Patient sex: M
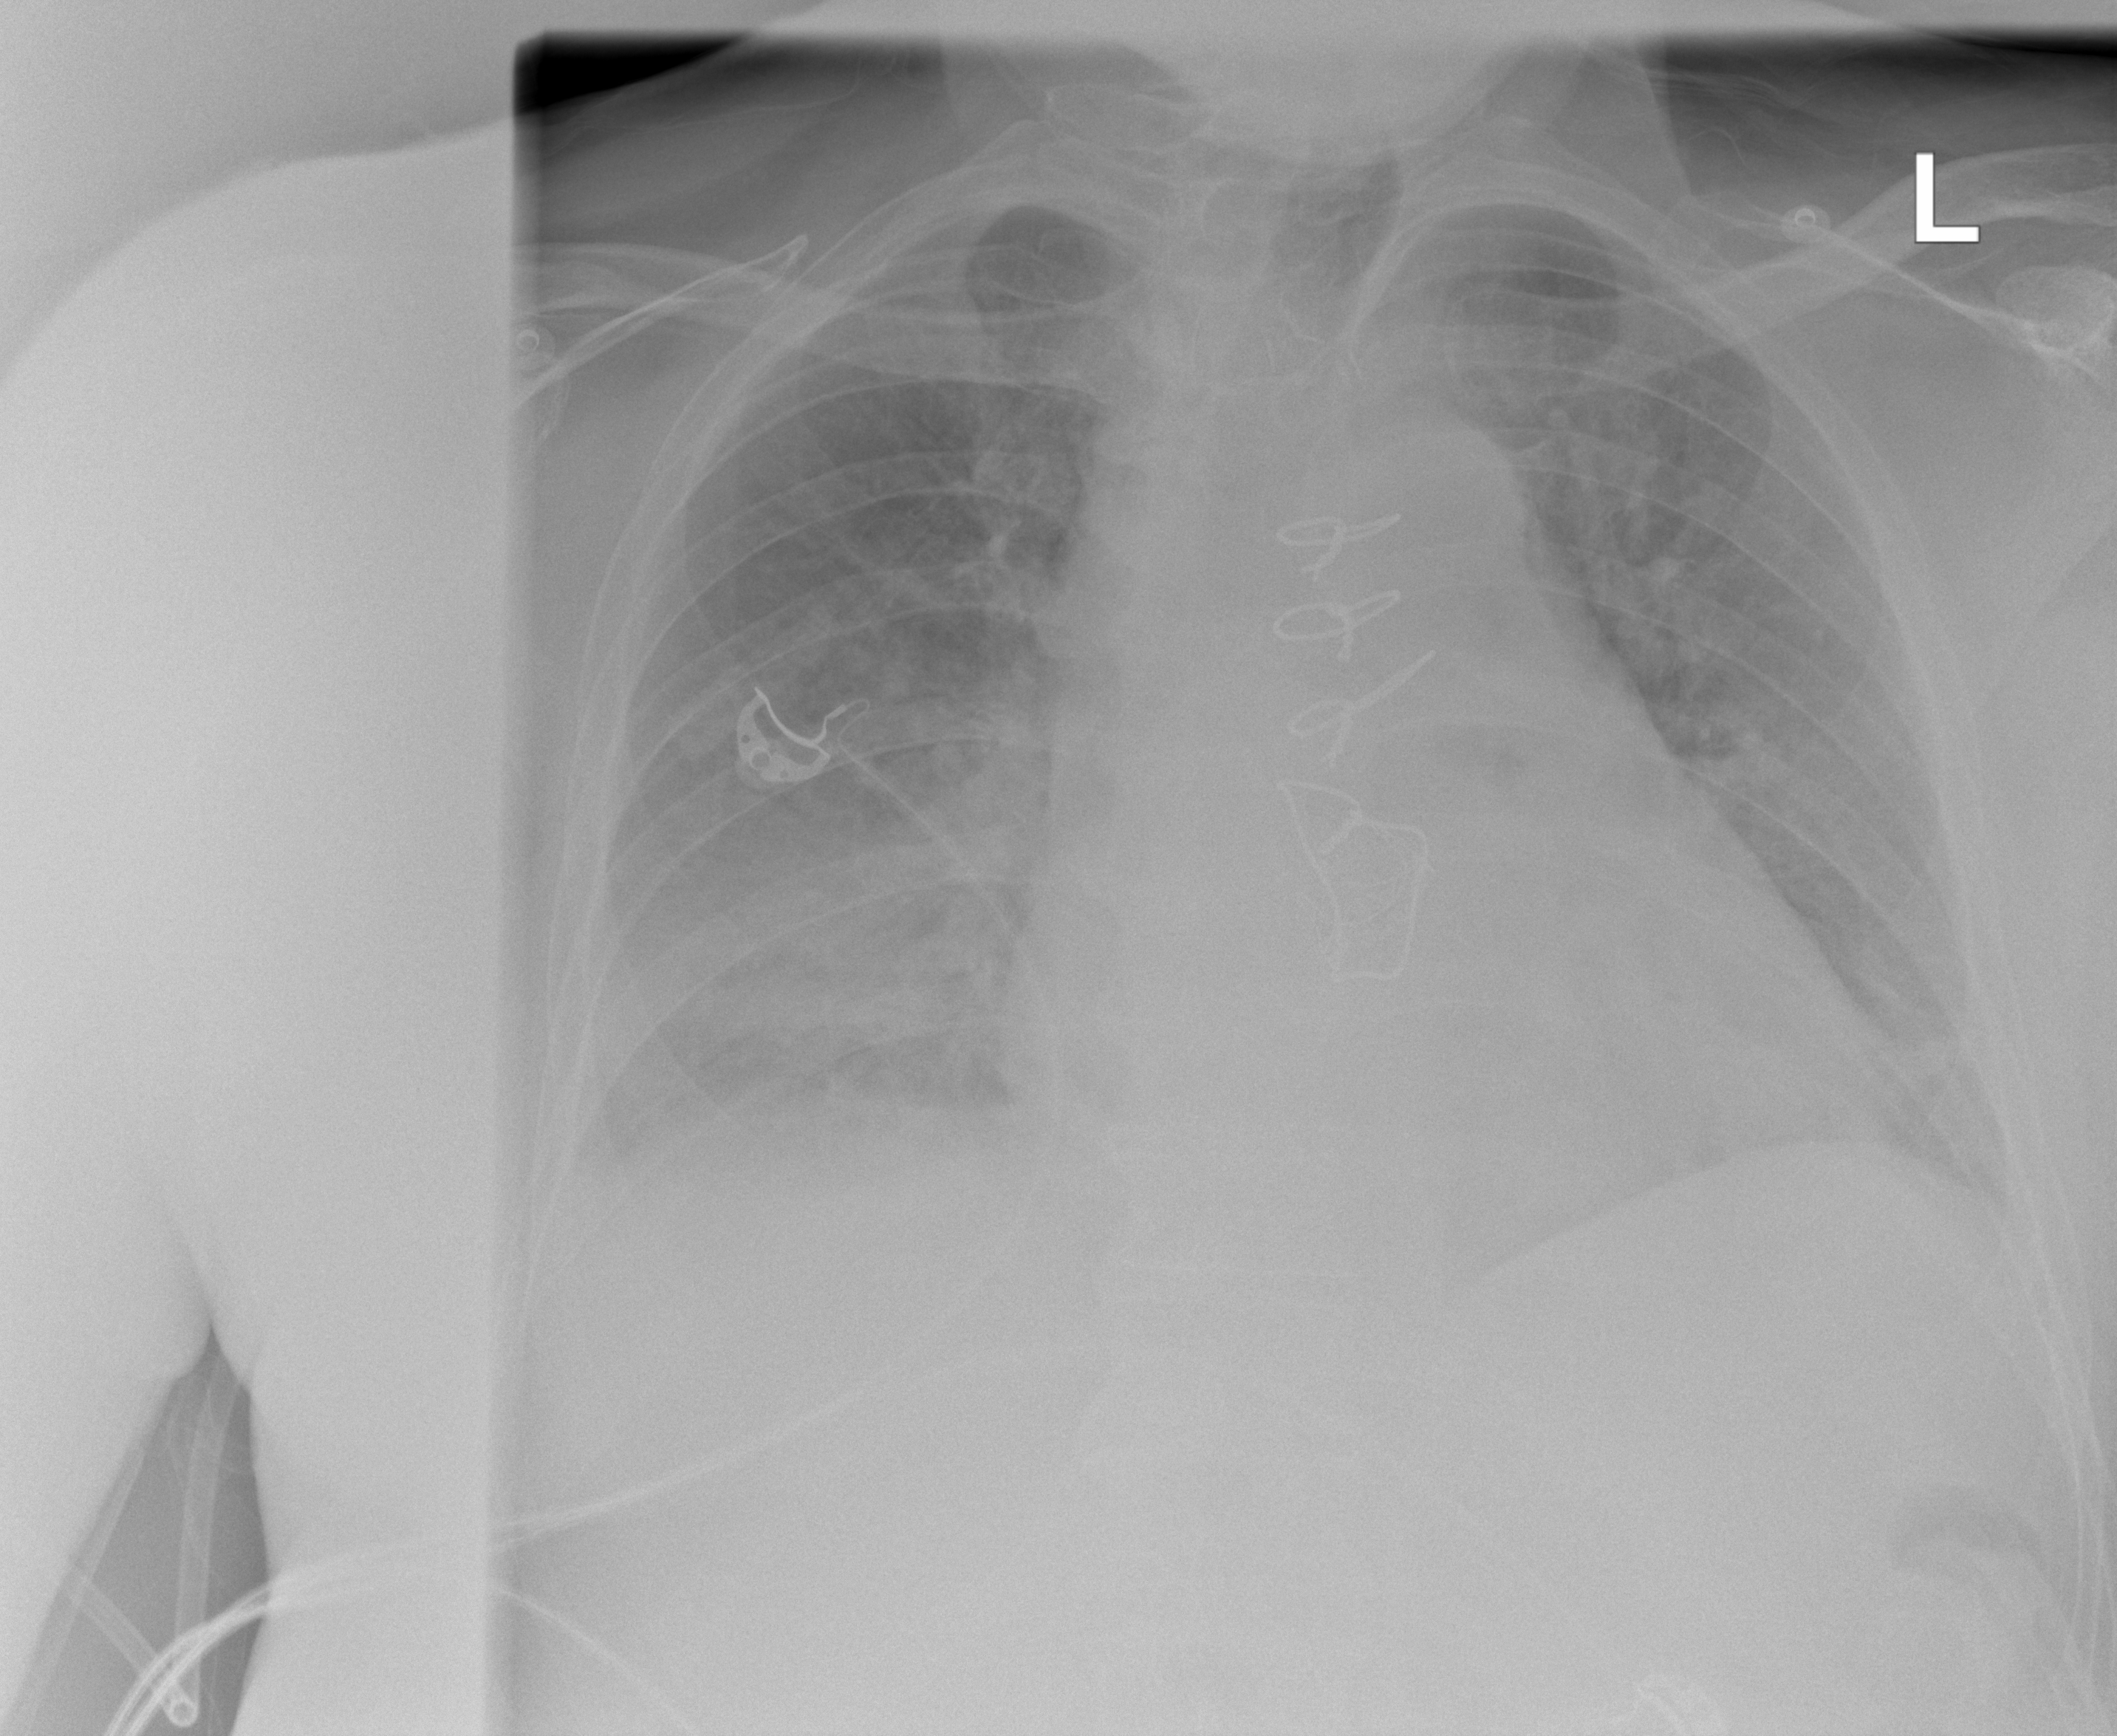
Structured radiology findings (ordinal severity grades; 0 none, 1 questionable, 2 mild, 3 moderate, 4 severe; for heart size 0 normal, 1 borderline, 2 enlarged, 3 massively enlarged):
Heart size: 2
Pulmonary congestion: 2
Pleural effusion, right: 2
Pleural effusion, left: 1
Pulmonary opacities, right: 1
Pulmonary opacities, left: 1
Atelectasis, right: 2
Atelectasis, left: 2